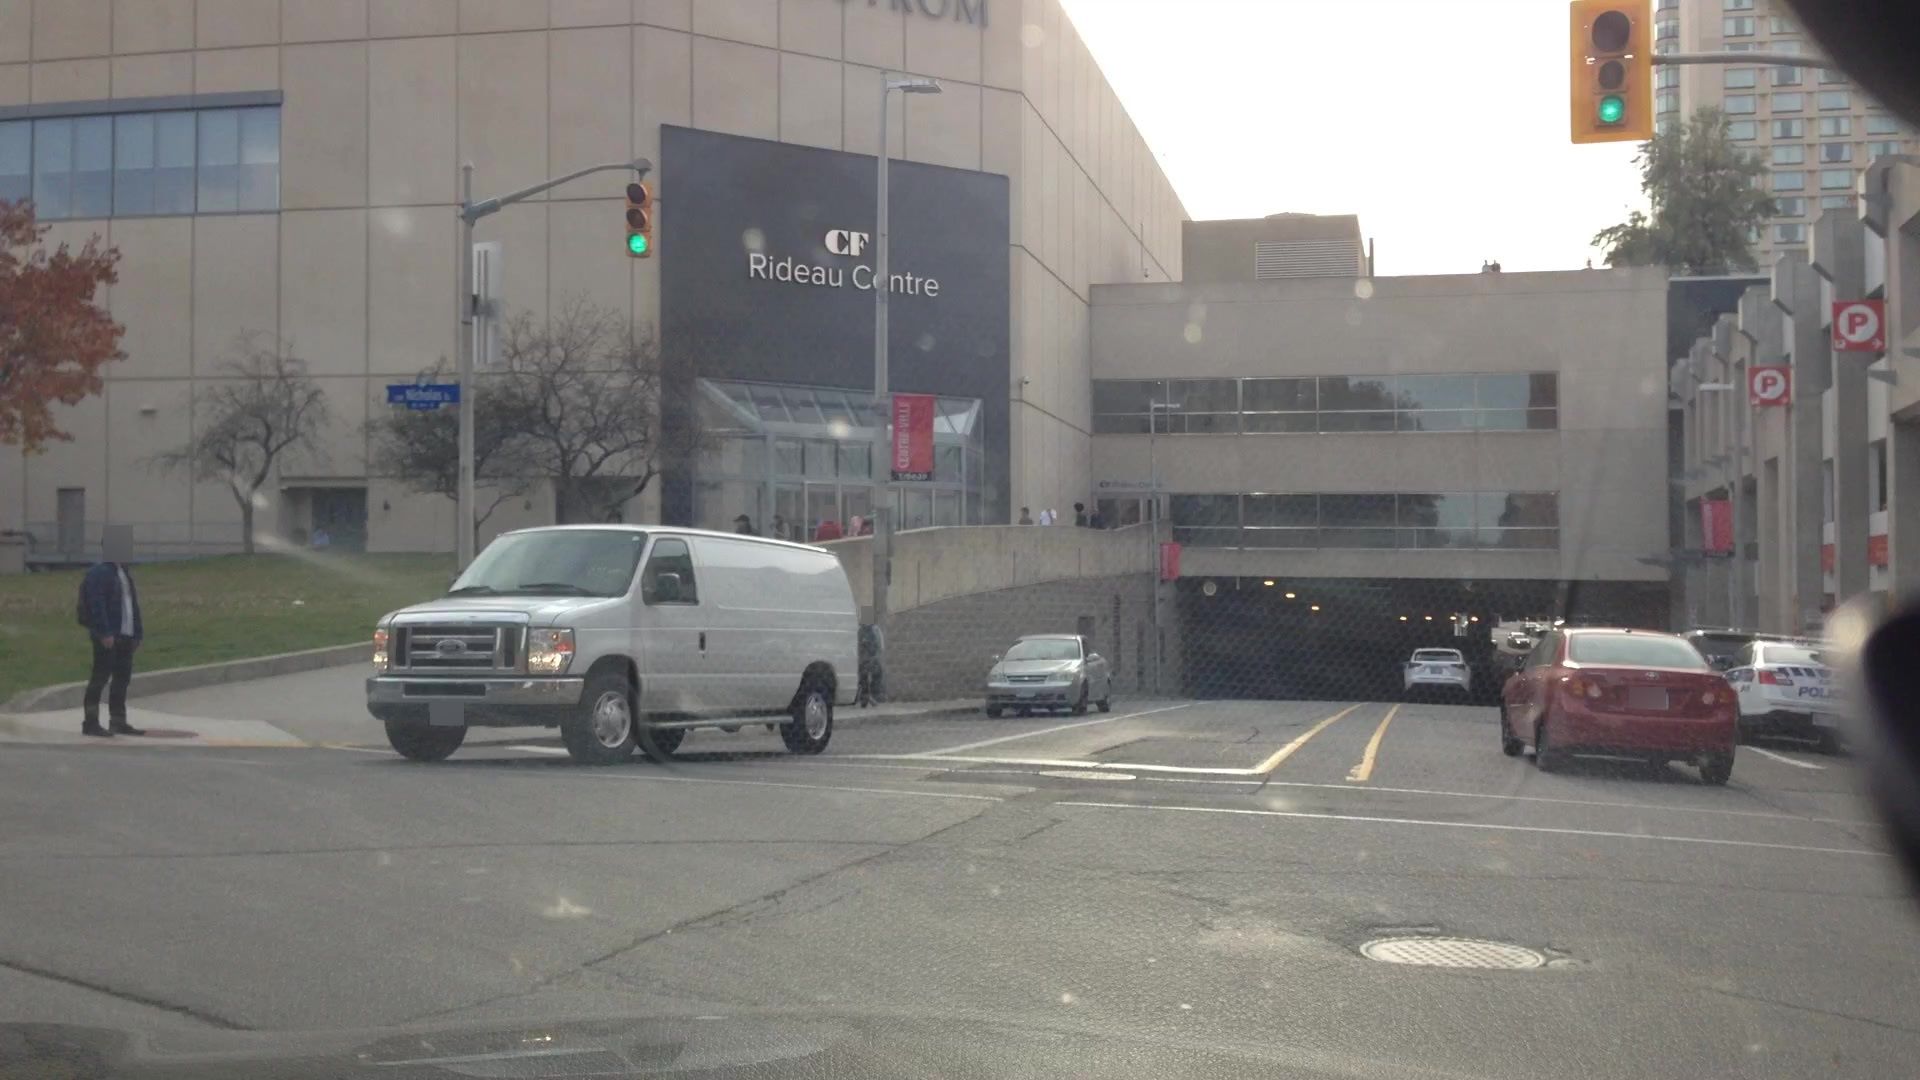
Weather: clear
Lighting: day
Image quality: slightly poor
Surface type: driving surface
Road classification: footway
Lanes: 2
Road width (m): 1.5
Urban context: urban centre
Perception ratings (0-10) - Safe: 3, Lively: 3.25, Beautiful: 5.16, Boring: 3.26, Depressing: 4.65, Wealthy: 3.33